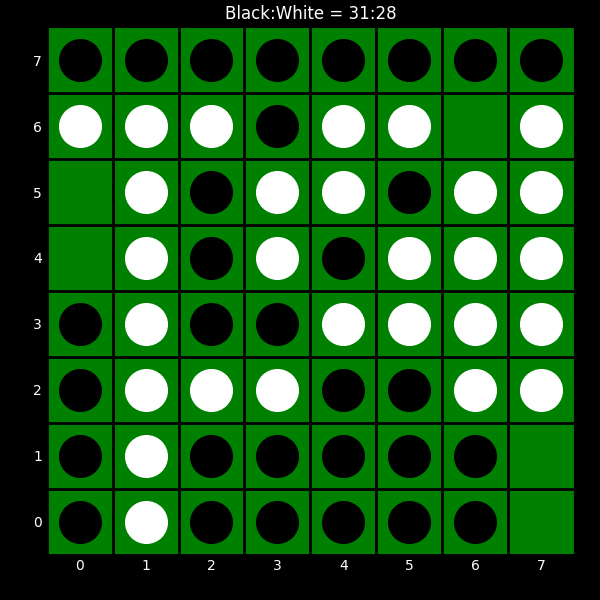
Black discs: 31
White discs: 28